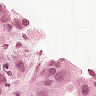
Metastatic tissue present: yes